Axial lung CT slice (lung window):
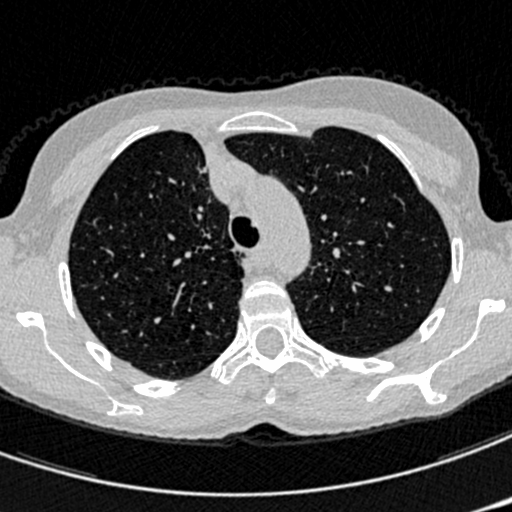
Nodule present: no